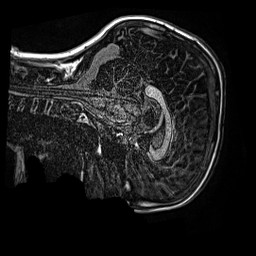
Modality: MP2RAGE
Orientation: sagittal
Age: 12
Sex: male
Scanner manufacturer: siemens
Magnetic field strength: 3 T
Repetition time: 4 s
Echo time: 0.00299 s